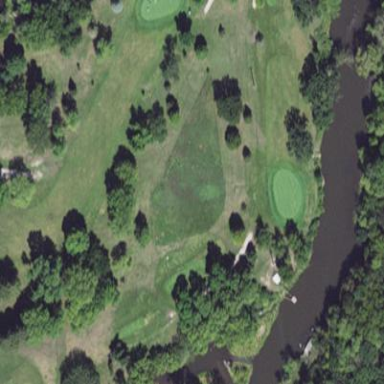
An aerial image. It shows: Picturesque scene of golf course with lateral water hazard.